Chest X-ray. View position: AP
Patient age: 67
Patient sex: M
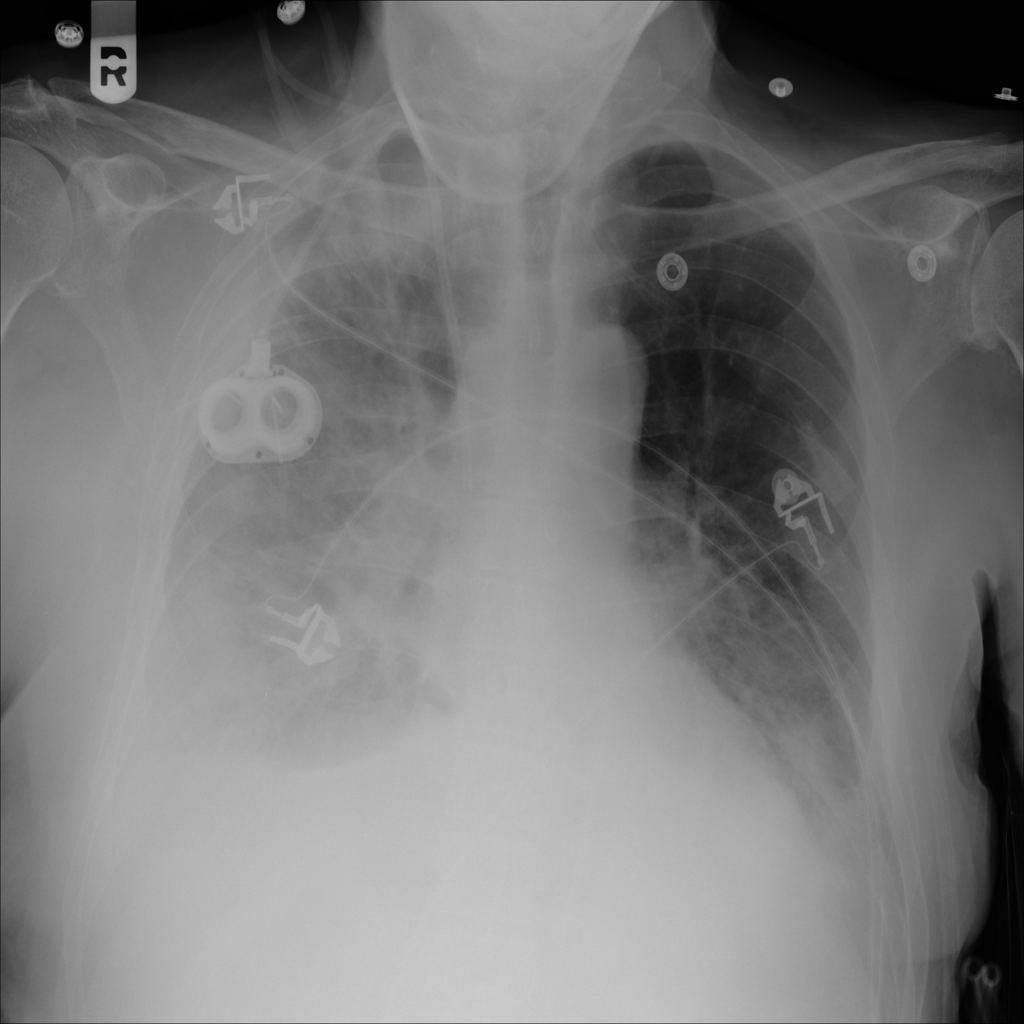
Finding: Pneumothorax